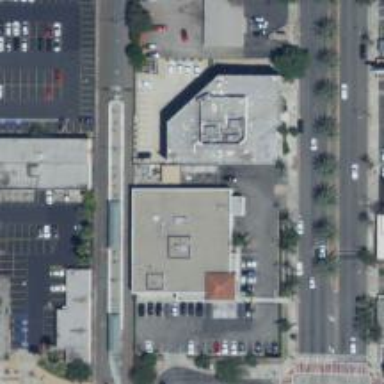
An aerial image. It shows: Pharmacy providing healthcare services.